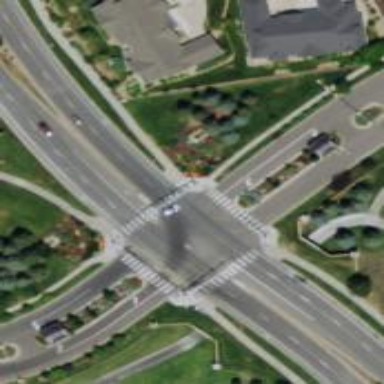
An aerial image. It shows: Uncontrolled zebra crossing on the road.